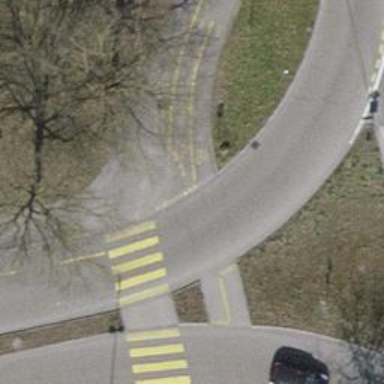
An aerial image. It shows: Asphalt cycleway with unmarked crossing.